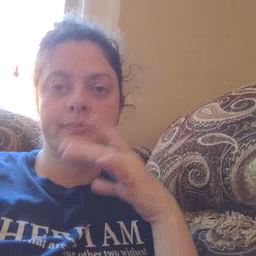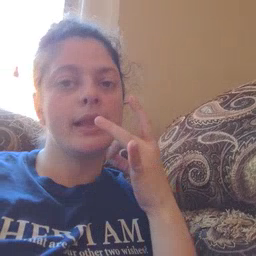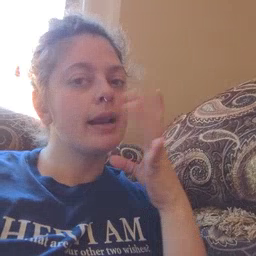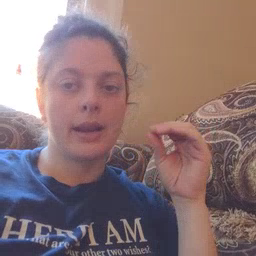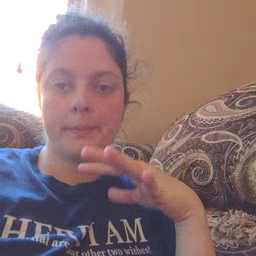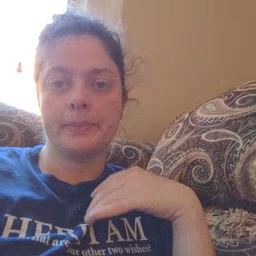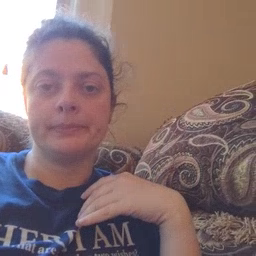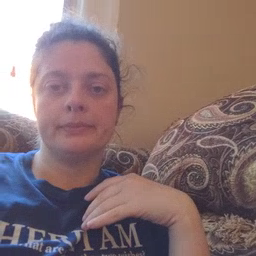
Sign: lamp